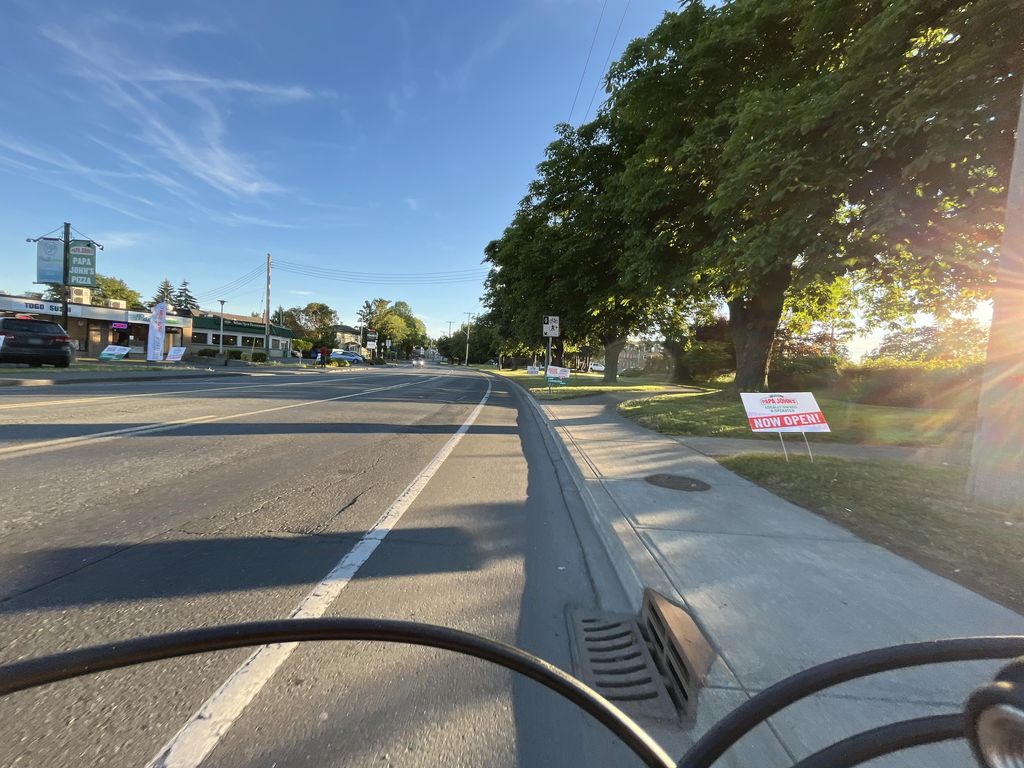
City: victoria